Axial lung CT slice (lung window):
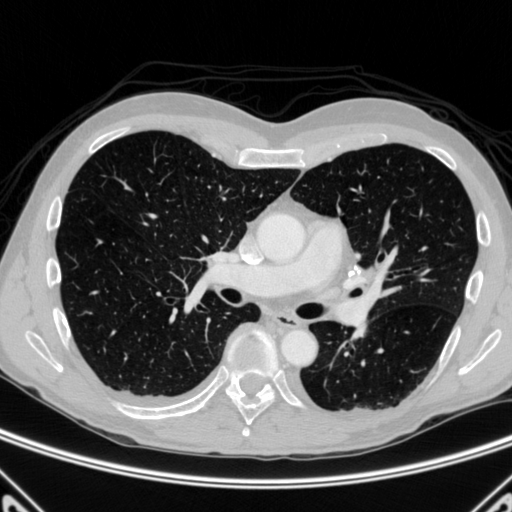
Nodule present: no